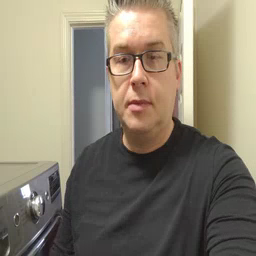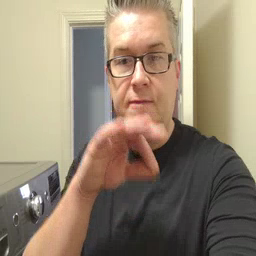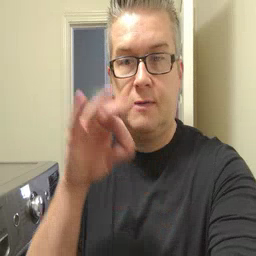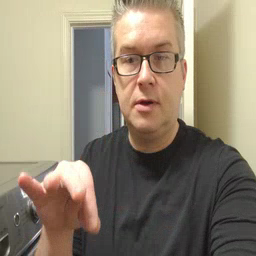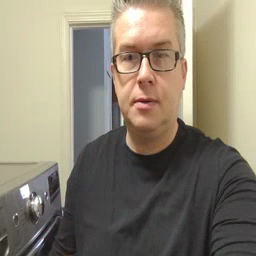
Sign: frenchfries